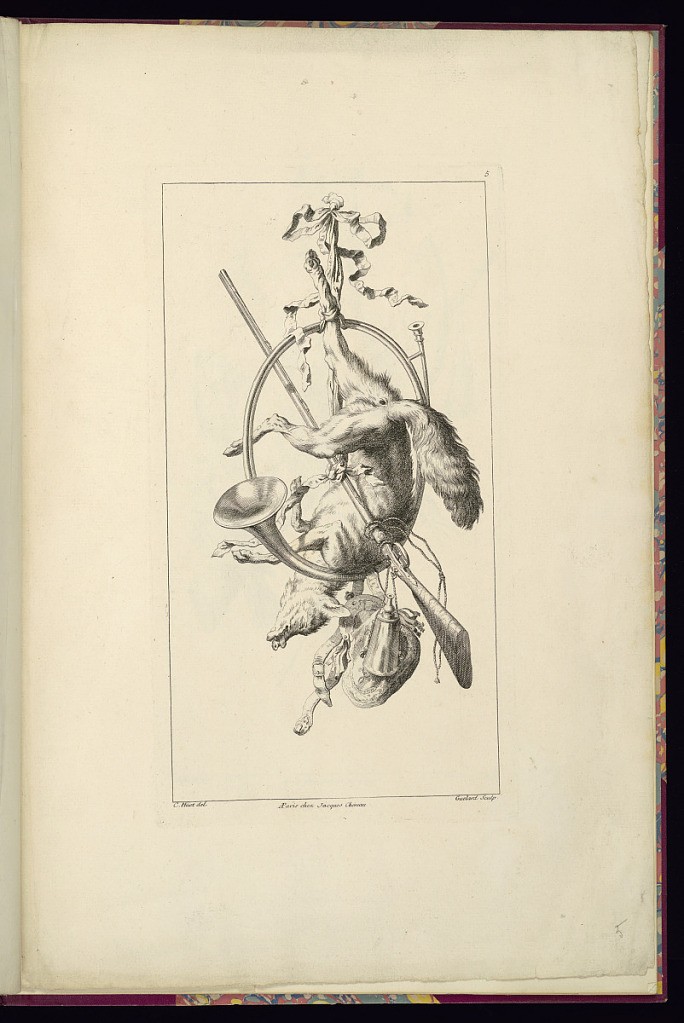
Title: Hunting Trophy
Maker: Christophe Huet, French, 1695 – 1759
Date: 1741
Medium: Etching and engraving on laid paper
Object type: Print
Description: Fifth plate from a series of six designs for hunting trophies. A hanging trophy featuring a dead fox and hunting equipment, including a horn, rifle, powder flask and purse, hanging from knotted ribbons. The plate is signed and numbered.